Question: I cannot find out how navigate to page located in upper dir. Is it possible at all?
here is my project structure:

question:
how should line '<ui:composition template="web2/web/index.xhtml">' looks like in the code of any page from folder to include 'index.xhtml' and how to insert i.e. image from folder (I can't get right path, io.exception still):
onas.xhtml
'''
<?xml version="1.0" encoding="UTF-8"?>
<!DOCTYPE html PUBLIC "-//W3C//DTD XHTML 1.0 Transitional//EN"
"http://www.w3.org/TR/xhtml1/DTD/xhtml1-transitional.dtd">
<html xmlns="http://www.w3.org/1999/xhtml"
xmlns:h="http://java.sun.com/jsf/html"
xmlns:ui="http://java.sun.com/jsf/facelets"
xmlns:p="http://primefaces.org/ui"
>
<h:body>
<ui:composition template="web2/web/index.xhtml">
<ui:define name="centerContent">
<h:form>
<p:growl id="msg" showDetail="true" sticky="true" />
<p:panelGrid styleClass="myPanel">
<p:row>
<p:column>
<ui:param name="mainTag" value="Z checia odpowiemy" />
<h2>Zapytaj</h2>
<h4>#{mainTag}</h4></p:column>
</p:row>
<p:row>
<p:column><p:inputTextarea styleClass="myTextArea" autoResize="true" value="#{mySendBean.mailContent}"/></p:column>
<p:column>
<h:commandButton actionListener="#{mySendBean.sendMail2()}" value="Wyslij" update="msg">
</h:commandButton>
</p:column>
</p:row>
</p:panelGrid>
</h:form>
</ui:define>
</ui:composition>
</h:body>
</html>
'''
when I change composition to be:
'''
<ui:composition template="#{request.contextPath}/index.xhtml">
'''
I get error:
'''
/onas.xhtml @11,74 <ui:composition template="#{request.contextPath}/index.xhtml"> Invalid path : /web2/faces/index.xhtml
'''
or if I add /faces/:
'''
/onas.xhtml @11,74 <ui:composition template="#{request.contextPath}/faces/index.xhtml"> Invalid path : /web2/faces/index.xhtml
'''
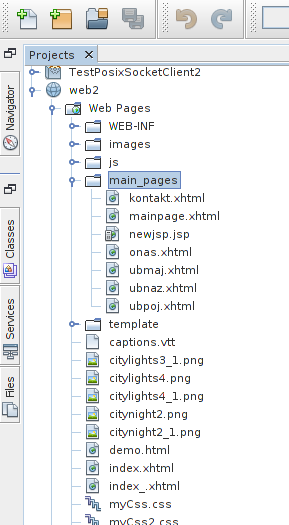
Answer: All paths in '<ui:xxx>' components are absolute to the webcontent root, which is the "Web Pages" folder. Also, you should prefer using absolute paths starting with '/' instead of relative paths.
So, this should do:
'''
<ui:composition template="/index.xhtml">
'''
The '#{request.contextPath}' is only necessary when you want to manually create an URL (for the enduser). The '/faces' is only necessary when you want to invoke the JSF mapping on it.
### See also:
- <URL>
---
to the concrete problem, it's recommended to put template files in '/WEB-INF' folder to prevent direct access.
### See also:
- <URL>